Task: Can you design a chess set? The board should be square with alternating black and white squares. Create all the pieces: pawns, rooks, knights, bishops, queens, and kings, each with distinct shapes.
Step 4799:
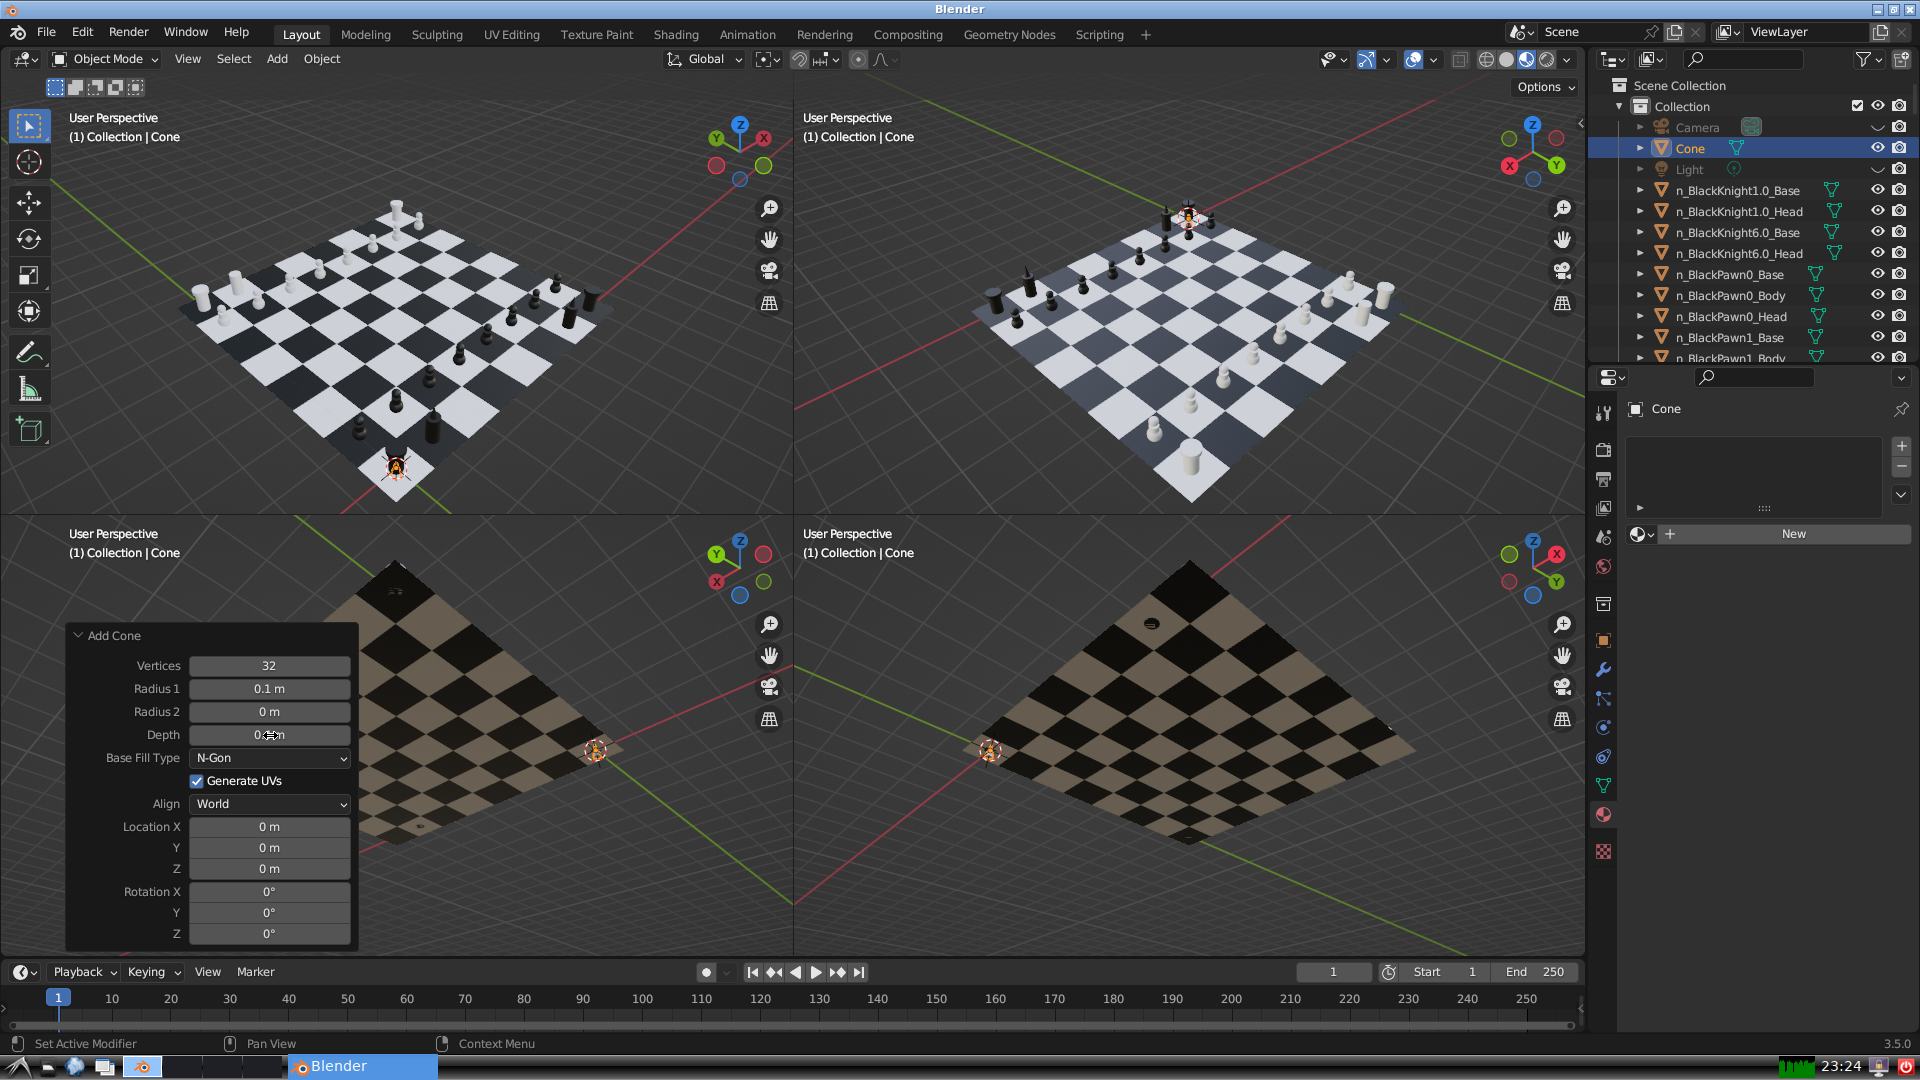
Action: {"mouse_move": [270, 827]}